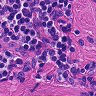
Metastatic tissue present: no